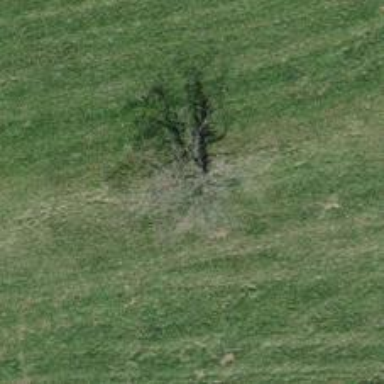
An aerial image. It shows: Broadleaved tree with lush leaves.